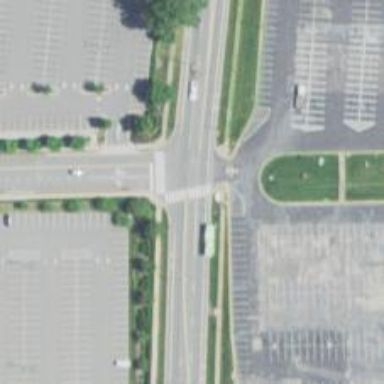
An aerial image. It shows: Primary highway with separate asphalt sidewalk.